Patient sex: M
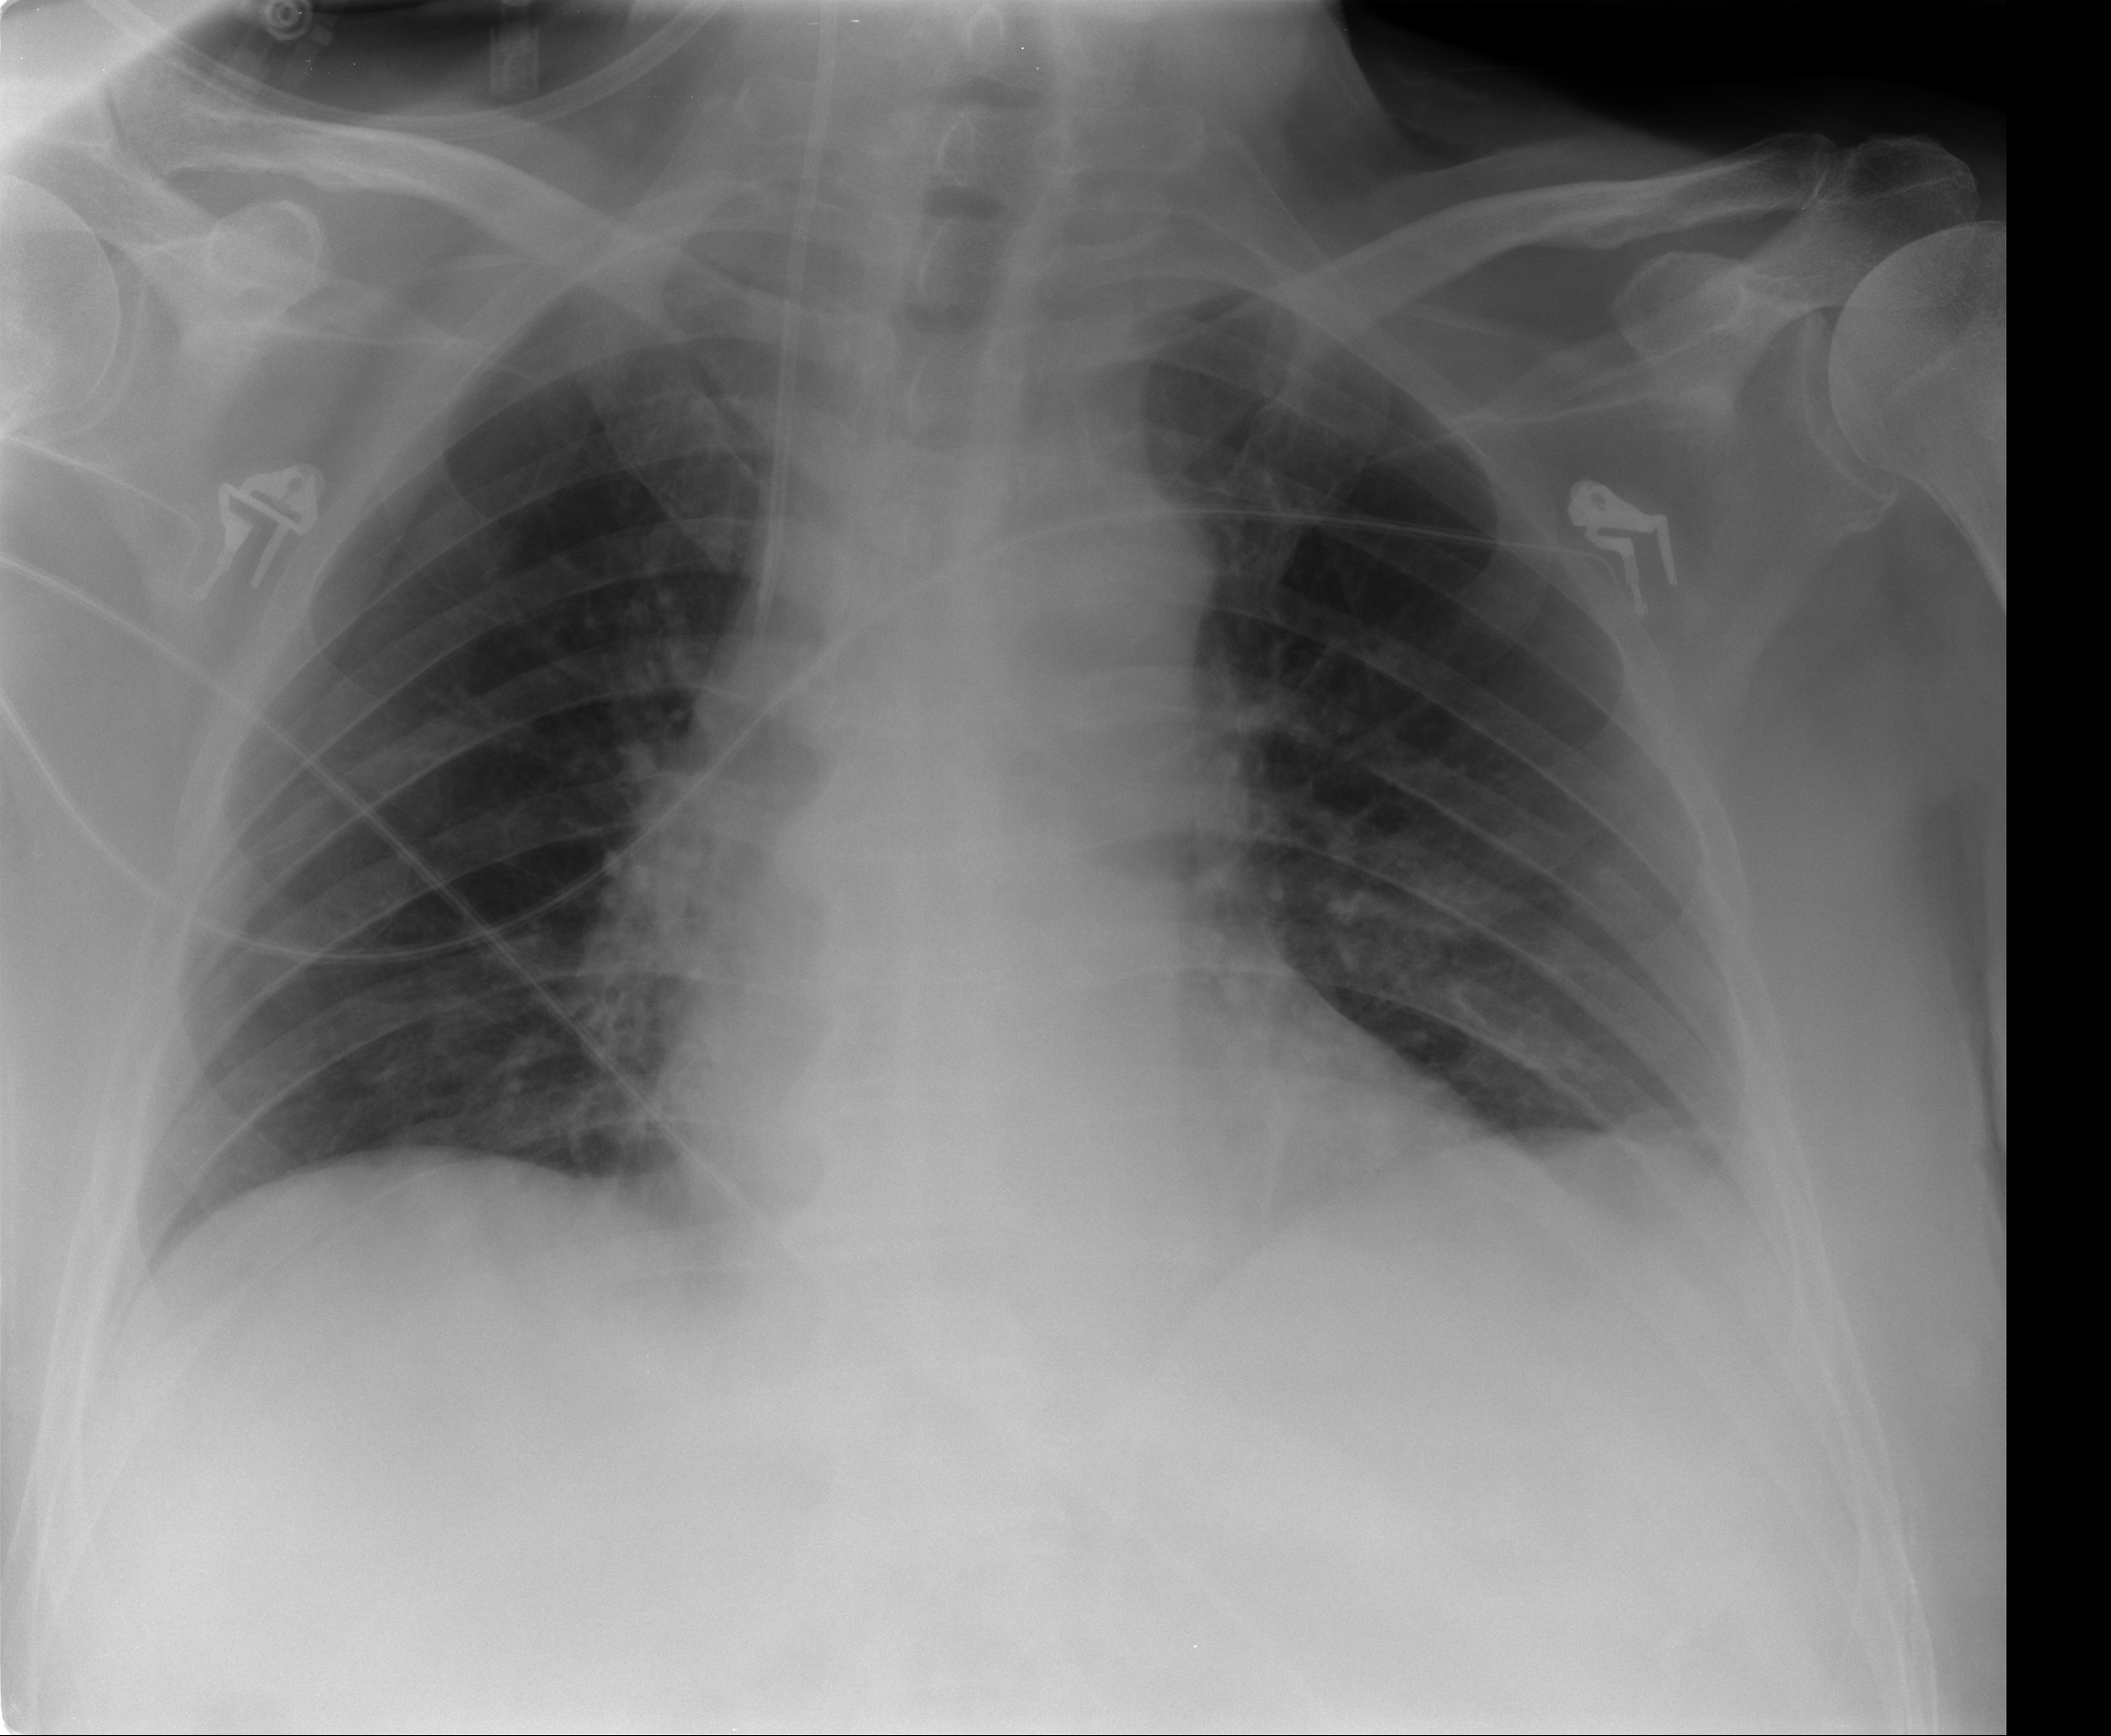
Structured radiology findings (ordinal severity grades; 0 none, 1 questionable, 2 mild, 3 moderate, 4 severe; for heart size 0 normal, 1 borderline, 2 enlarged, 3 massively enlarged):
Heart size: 0
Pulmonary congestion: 0
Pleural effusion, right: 0
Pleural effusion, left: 2
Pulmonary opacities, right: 0
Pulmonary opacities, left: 0
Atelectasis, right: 0
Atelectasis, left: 2